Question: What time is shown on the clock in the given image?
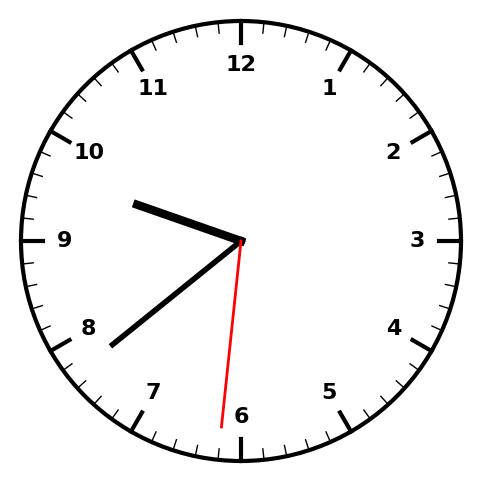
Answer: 09:38:31